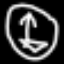
Label: clock